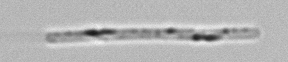
Label: Leptocylindrus